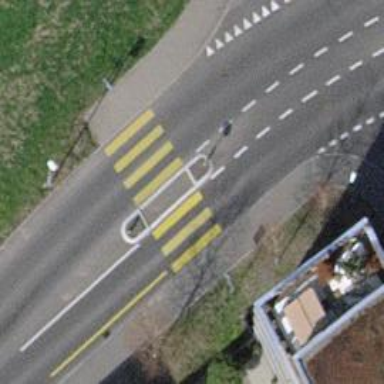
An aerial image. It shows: Marked crossing with pedestrian island.